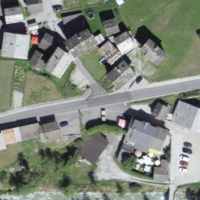
EUNIS habitat code: 54
Species observed at this site:
Primula veris
Silene dioica